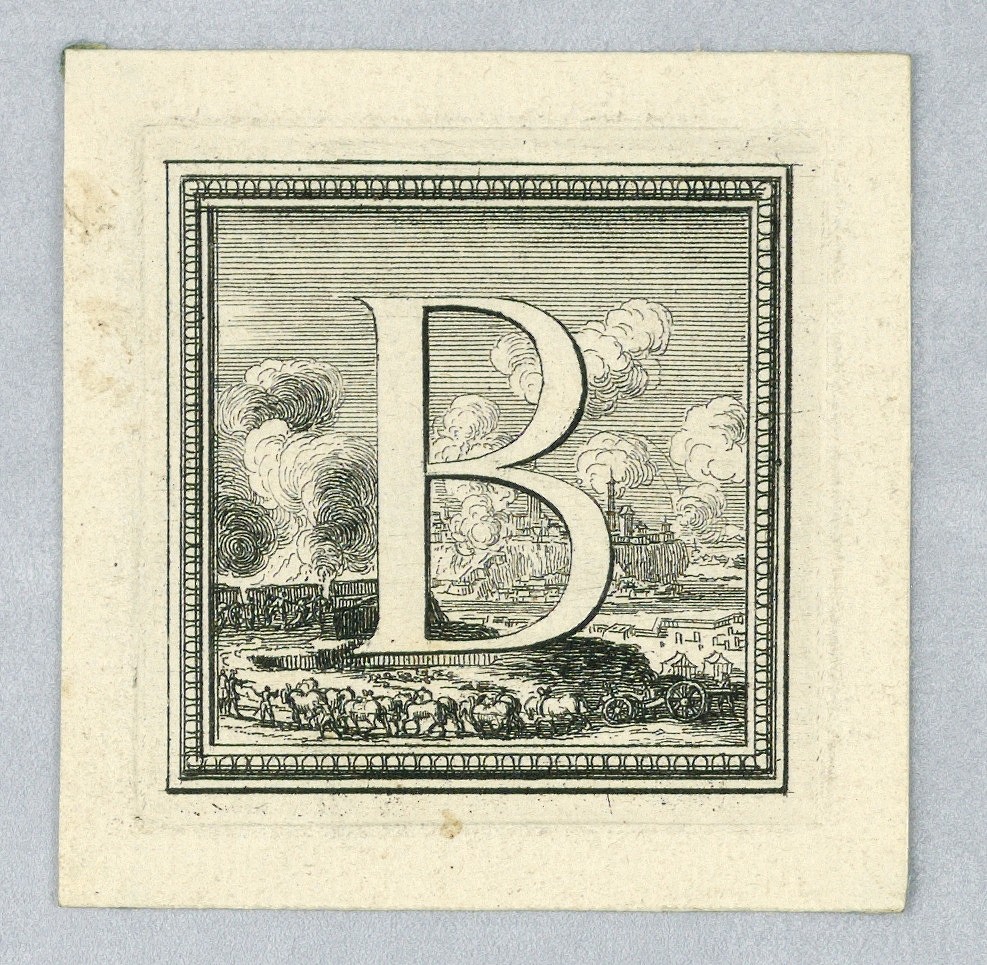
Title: Figural Letter, Capital B from a Story of Louis XIV of France
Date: ca. 1700
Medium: Etching with engraving on paper
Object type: Print
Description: Shown against a battery firing at a town. Ten horses pull a cannon in the foreground. Moulded frame.